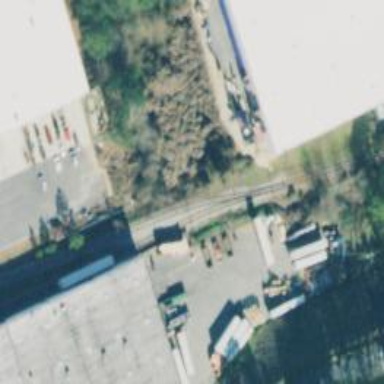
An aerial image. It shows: Railway spur service.